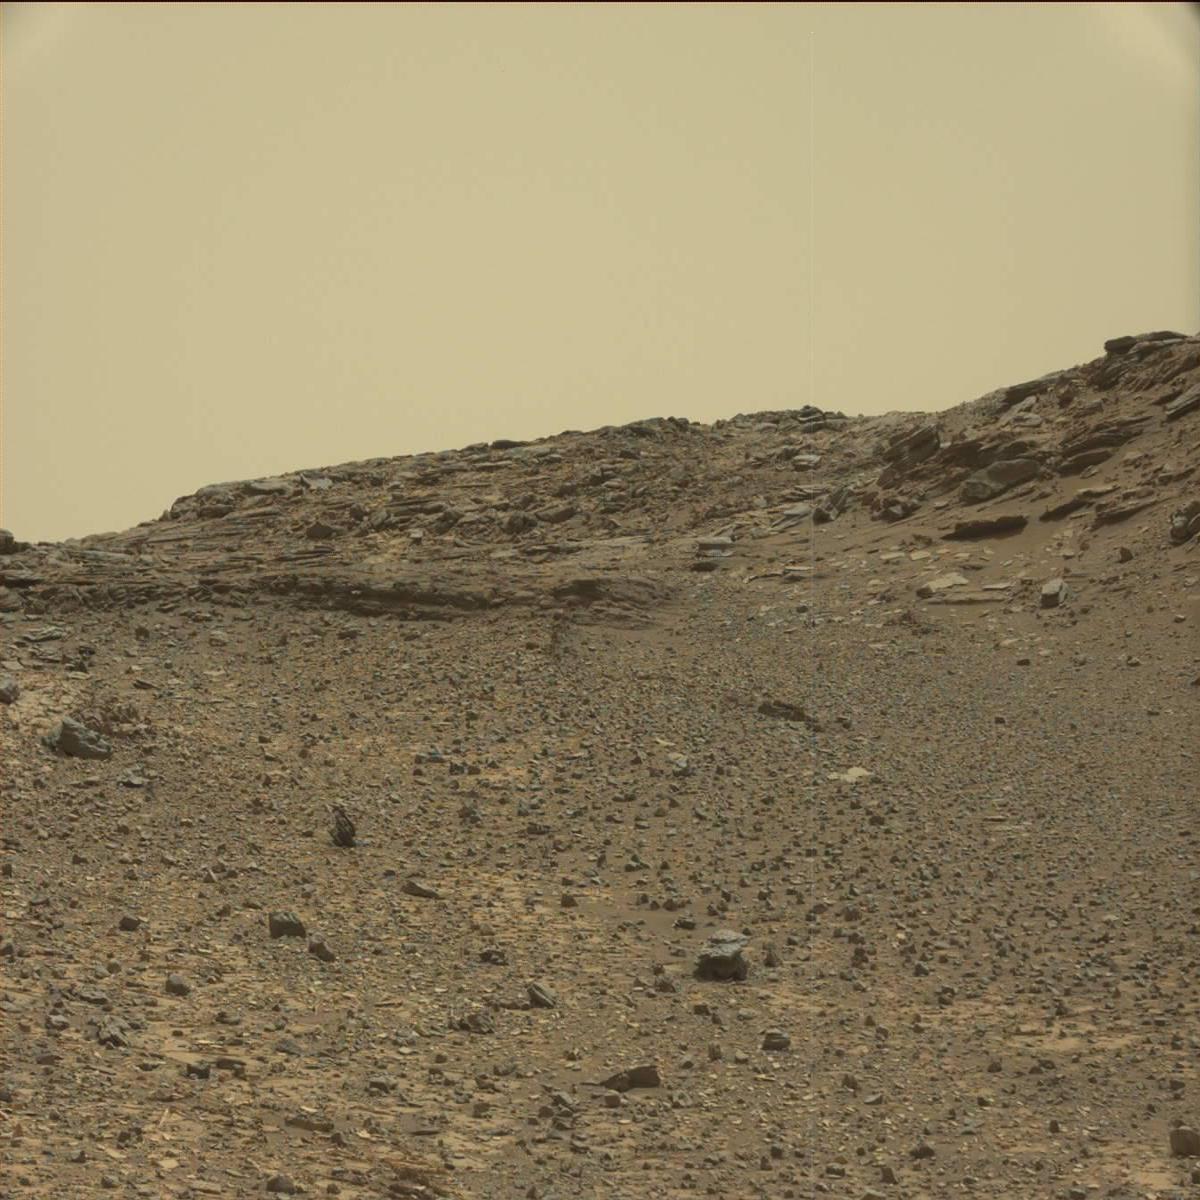
Terrain classes present: Bedrock, Sand / Soil, Sky